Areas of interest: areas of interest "Industrial Park"
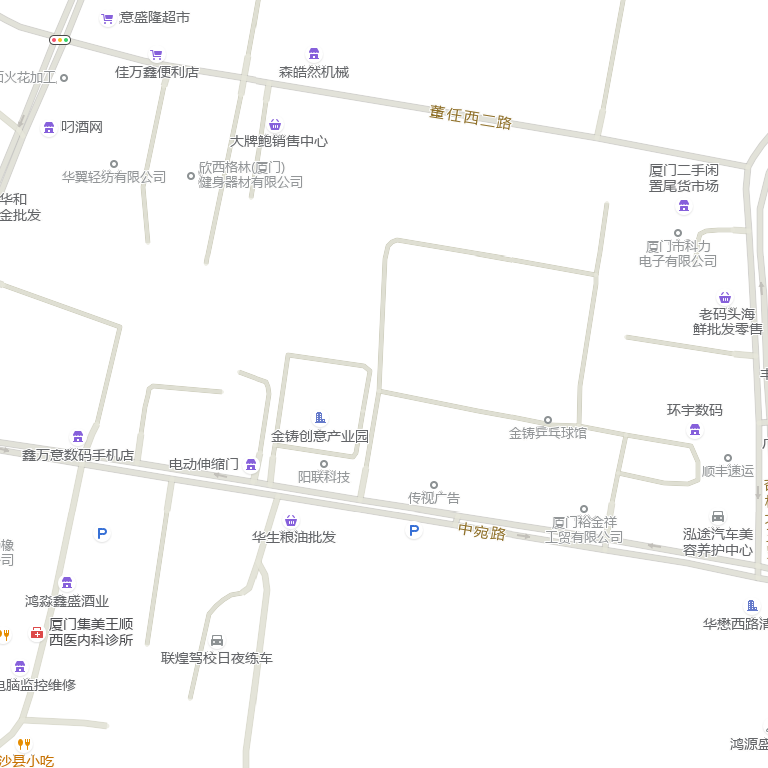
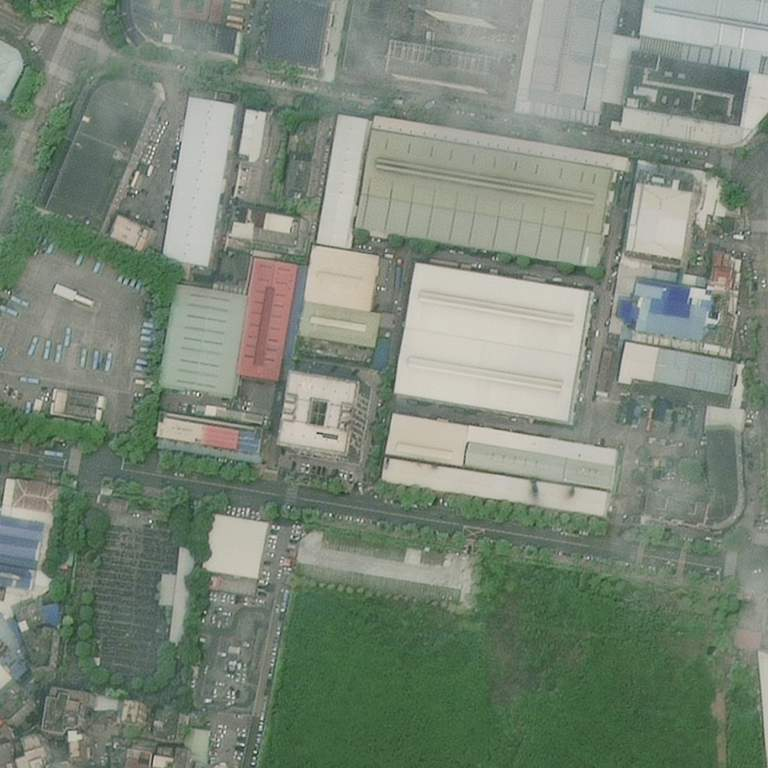